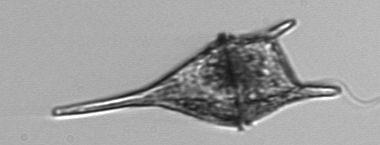
Label: Tripos_lineatus